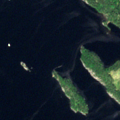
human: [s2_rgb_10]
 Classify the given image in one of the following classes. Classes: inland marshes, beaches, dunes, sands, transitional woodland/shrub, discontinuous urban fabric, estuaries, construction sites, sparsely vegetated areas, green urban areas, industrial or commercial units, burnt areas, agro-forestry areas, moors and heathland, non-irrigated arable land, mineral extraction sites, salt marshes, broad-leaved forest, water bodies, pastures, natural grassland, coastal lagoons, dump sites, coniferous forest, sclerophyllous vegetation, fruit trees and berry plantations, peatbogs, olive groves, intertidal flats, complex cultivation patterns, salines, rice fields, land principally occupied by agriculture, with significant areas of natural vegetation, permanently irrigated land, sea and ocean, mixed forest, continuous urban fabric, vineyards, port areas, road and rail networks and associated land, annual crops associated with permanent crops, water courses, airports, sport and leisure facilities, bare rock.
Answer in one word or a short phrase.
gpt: coniferous forest, mixed forest, water bodies